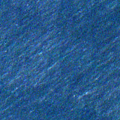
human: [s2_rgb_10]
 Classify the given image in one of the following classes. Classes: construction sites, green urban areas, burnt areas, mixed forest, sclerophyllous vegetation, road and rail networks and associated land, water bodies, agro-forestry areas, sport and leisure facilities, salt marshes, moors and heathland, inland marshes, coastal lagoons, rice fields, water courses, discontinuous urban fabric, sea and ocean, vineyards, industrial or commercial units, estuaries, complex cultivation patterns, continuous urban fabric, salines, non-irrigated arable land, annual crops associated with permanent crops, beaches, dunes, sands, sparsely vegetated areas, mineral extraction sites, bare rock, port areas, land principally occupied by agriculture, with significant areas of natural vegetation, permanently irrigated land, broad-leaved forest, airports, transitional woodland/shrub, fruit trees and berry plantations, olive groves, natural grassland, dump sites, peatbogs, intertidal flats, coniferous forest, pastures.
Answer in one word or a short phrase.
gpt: sea and ocean